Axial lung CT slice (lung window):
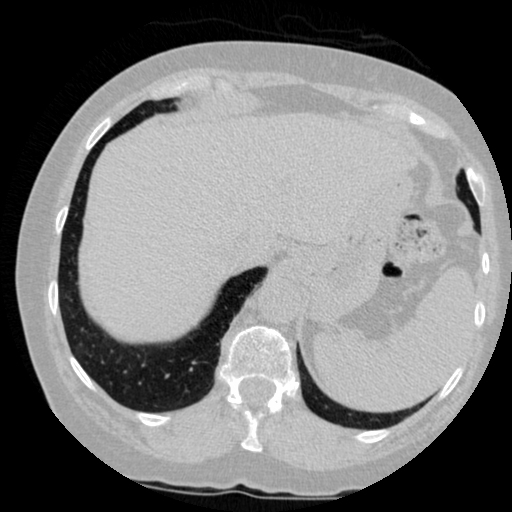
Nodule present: no